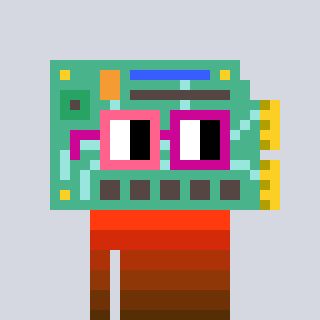
a pixel art character with square pink and red glasses, a chipboard-shaped head and a gunk-colored body on a cool background